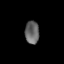
Tissue: lung
Cell type: Epithelial cells
Senescence score: 0.2199
Nuclear area (px): 315
Mean DAPI intensity: 101.924